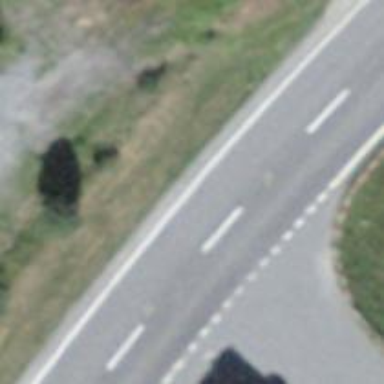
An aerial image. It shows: Asphalt road classified as primary highway.